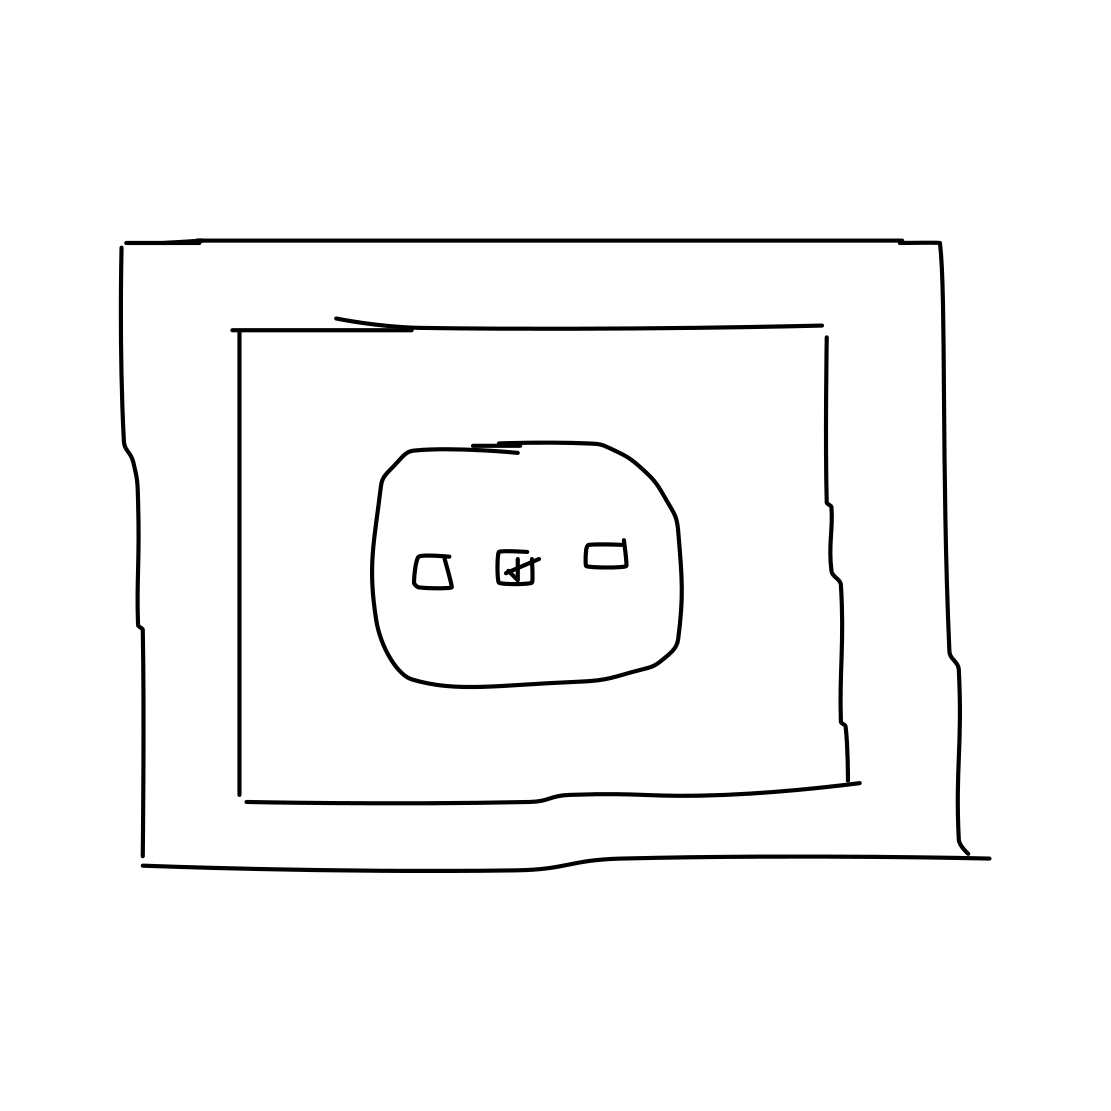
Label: power outlet